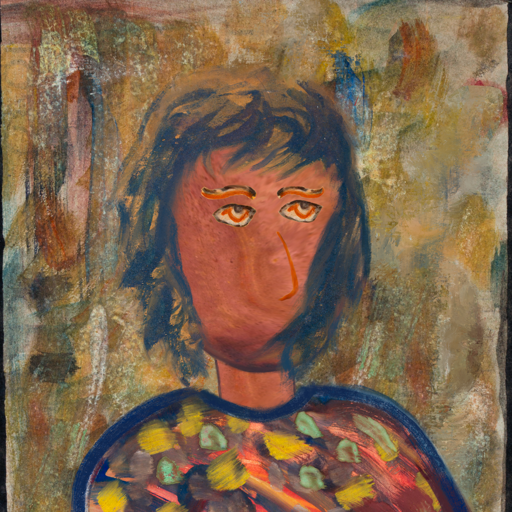
Background: Pipe, Head And Neck Side: Mother_And_Son_Mother, Face Side: Experience, Bust: Mother_And_Son_Mother, Hair Side: In_The_Sun, Head Accessory: Blank, Second Necklace: Blank, Necklace: Blank, Baby: Blank